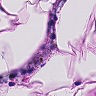
Metastatic tissue present: no